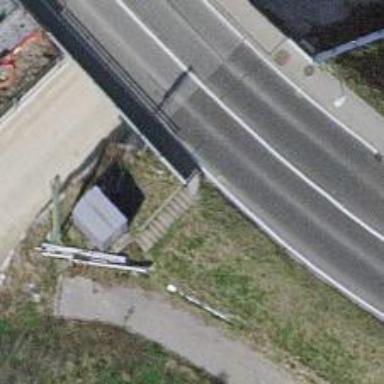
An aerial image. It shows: Set of steps on the road.